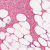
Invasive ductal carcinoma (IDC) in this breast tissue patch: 0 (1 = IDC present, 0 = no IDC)